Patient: sex M, age 30
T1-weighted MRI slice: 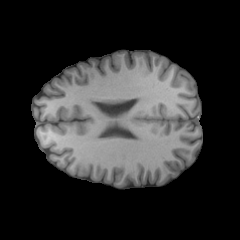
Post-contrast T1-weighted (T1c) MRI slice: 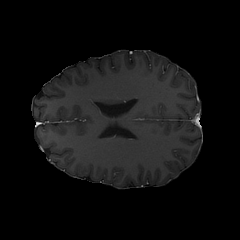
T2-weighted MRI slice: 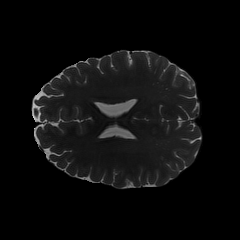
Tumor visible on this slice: no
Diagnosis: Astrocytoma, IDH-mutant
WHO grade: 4